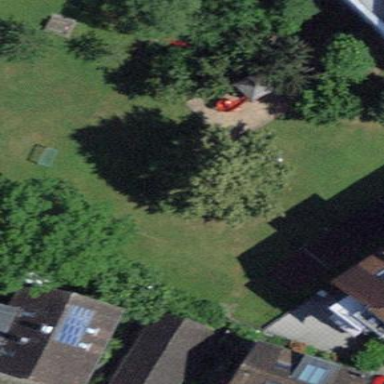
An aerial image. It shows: Playground area for leisure land.